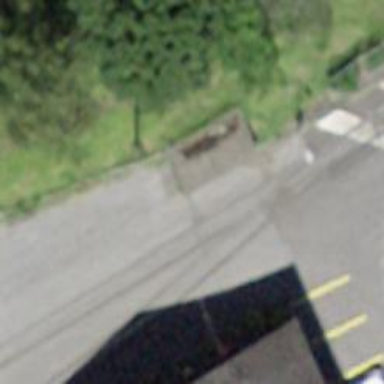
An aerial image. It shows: Road serving as parking aisle.